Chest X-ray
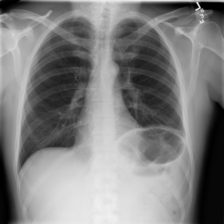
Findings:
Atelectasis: negative
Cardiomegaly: negative
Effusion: negative
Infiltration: negative
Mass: negative
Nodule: negative
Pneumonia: negative
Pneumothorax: negative
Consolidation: negative
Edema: negative
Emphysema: negative
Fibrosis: negative
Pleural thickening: negative
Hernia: negative